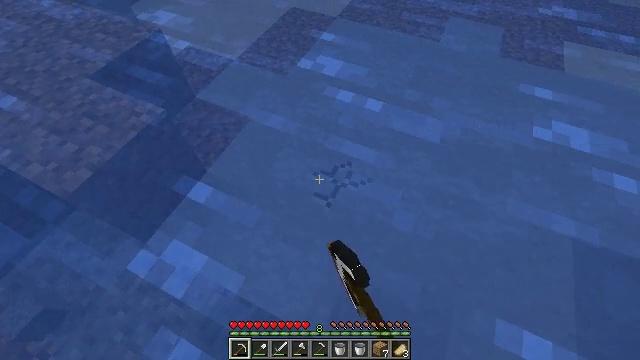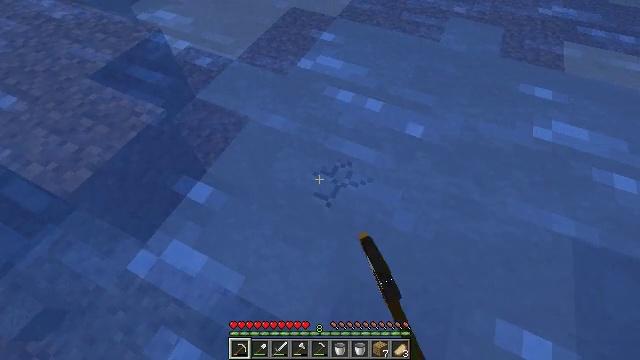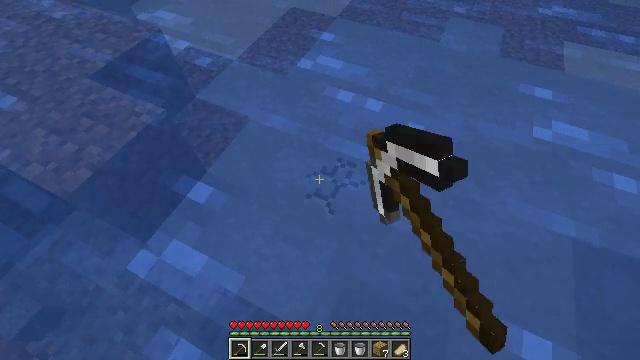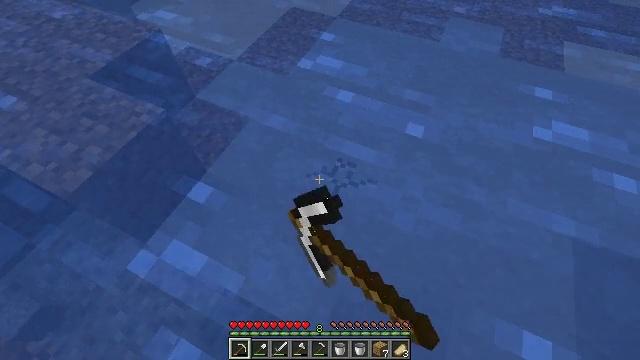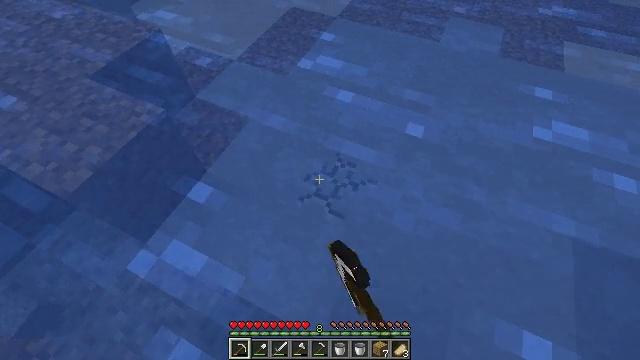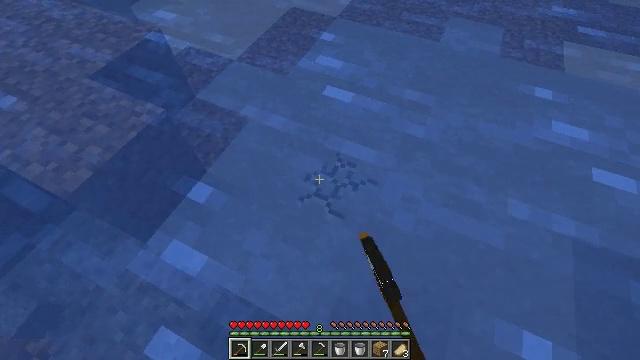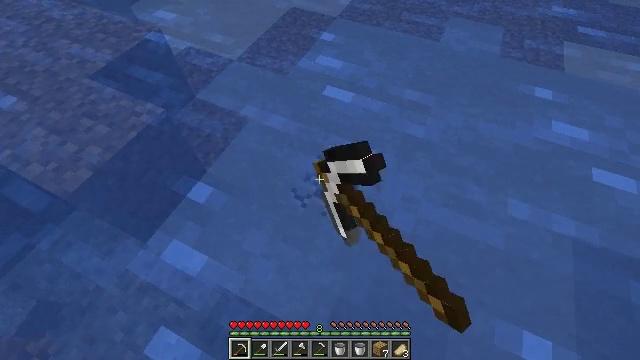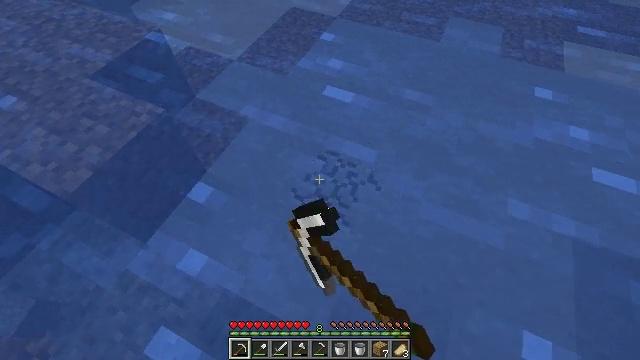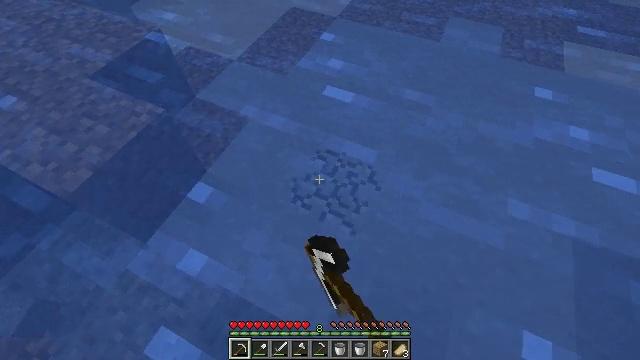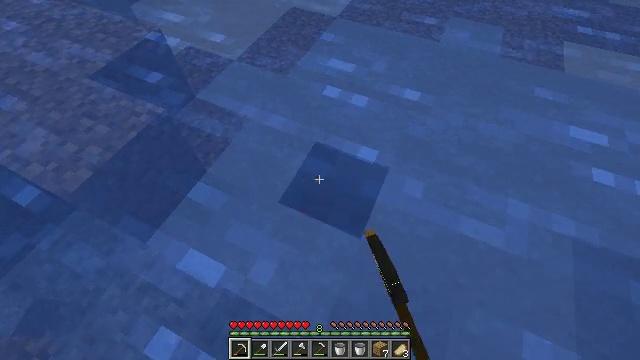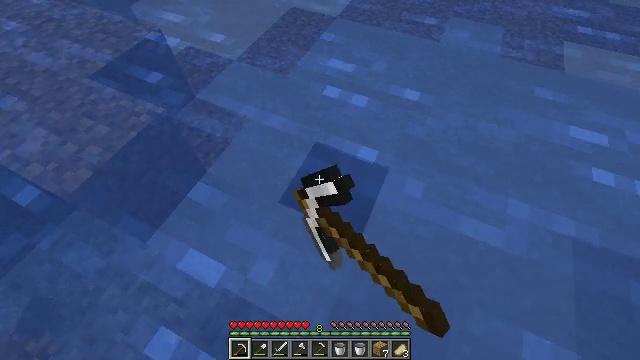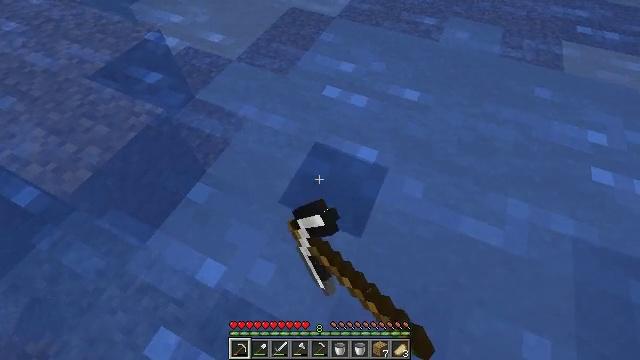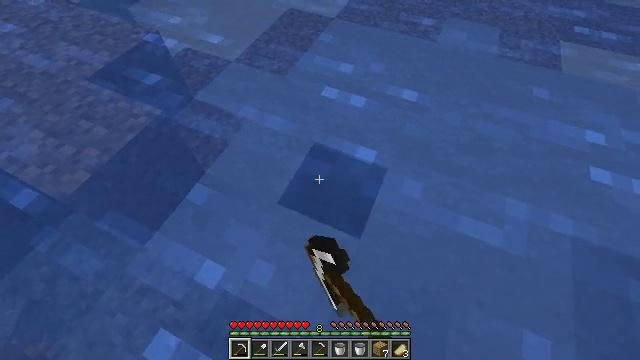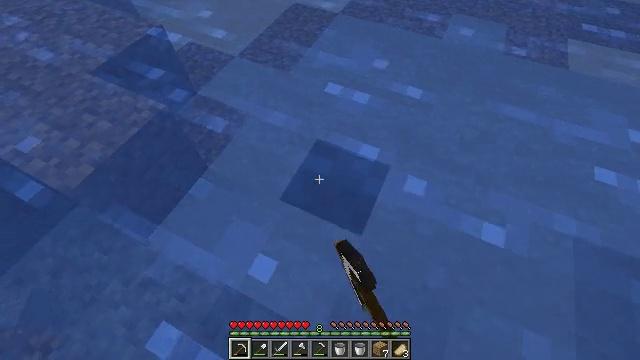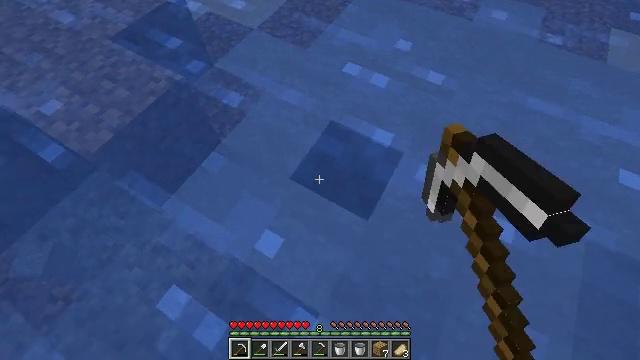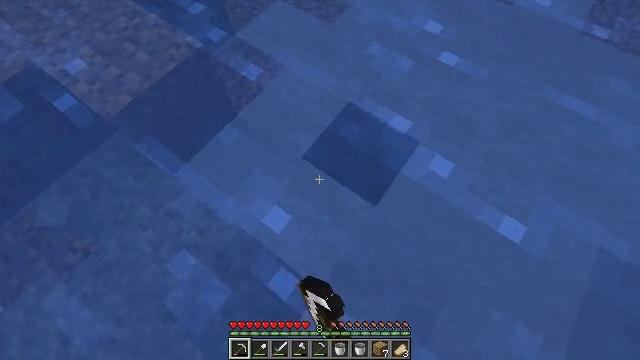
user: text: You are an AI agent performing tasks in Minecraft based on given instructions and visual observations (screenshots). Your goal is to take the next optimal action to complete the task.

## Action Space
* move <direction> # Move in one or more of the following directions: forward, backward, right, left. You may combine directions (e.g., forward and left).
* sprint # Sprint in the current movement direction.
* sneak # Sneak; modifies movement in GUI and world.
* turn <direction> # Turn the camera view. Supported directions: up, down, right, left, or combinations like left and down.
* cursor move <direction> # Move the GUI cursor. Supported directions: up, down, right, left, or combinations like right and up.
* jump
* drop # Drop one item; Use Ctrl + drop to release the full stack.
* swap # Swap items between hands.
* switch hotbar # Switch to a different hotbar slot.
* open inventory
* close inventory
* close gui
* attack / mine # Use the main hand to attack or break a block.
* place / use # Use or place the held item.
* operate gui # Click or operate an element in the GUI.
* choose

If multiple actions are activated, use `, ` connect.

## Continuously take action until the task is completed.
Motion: motion action
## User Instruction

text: Gather clay blocks.
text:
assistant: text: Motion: attack / mine
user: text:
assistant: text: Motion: attack / mine
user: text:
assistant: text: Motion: attack / mine
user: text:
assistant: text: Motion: attack / mine
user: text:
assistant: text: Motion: attack / mine
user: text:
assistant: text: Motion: attack / mine
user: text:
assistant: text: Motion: attack / mine
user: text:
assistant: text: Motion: attack / mine
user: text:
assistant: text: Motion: attack / mine
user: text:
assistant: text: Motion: attack / mine
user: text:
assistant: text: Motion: attack / mine
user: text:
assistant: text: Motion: attack / mine
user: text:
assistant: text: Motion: attack / mine
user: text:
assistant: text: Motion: turn left and down, attack / mine
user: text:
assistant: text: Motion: turn left and down, attack / mine
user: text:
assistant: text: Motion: turn left and down, attack / mine
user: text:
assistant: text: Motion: turn left and down, attack / mine
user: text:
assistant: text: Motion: attack / mine
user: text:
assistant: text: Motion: attack / mine
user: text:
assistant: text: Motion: attack / mine
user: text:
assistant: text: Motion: attack / mine
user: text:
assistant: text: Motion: attack / mine
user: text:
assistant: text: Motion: attack / mine
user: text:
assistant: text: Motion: attack / mine
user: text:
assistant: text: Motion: attack / mine
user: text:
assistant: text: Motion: attack / mine
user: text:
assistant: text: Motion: attack / mine
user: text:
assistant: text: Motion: attack / mine
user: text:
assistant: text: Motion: attack / mine
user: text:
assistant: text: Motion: attack / mine